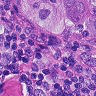
Metastatic tissue present: yes